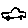
Label: car